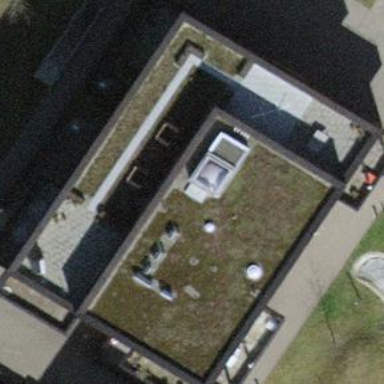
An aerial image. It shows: Apartment building with flat roof.